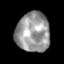
Tissue: skin
Cell type: Epithelial cells
Senescence score: 0.1743
Nuclear area (px): 1303
Mean DAPI intensity: 152.648